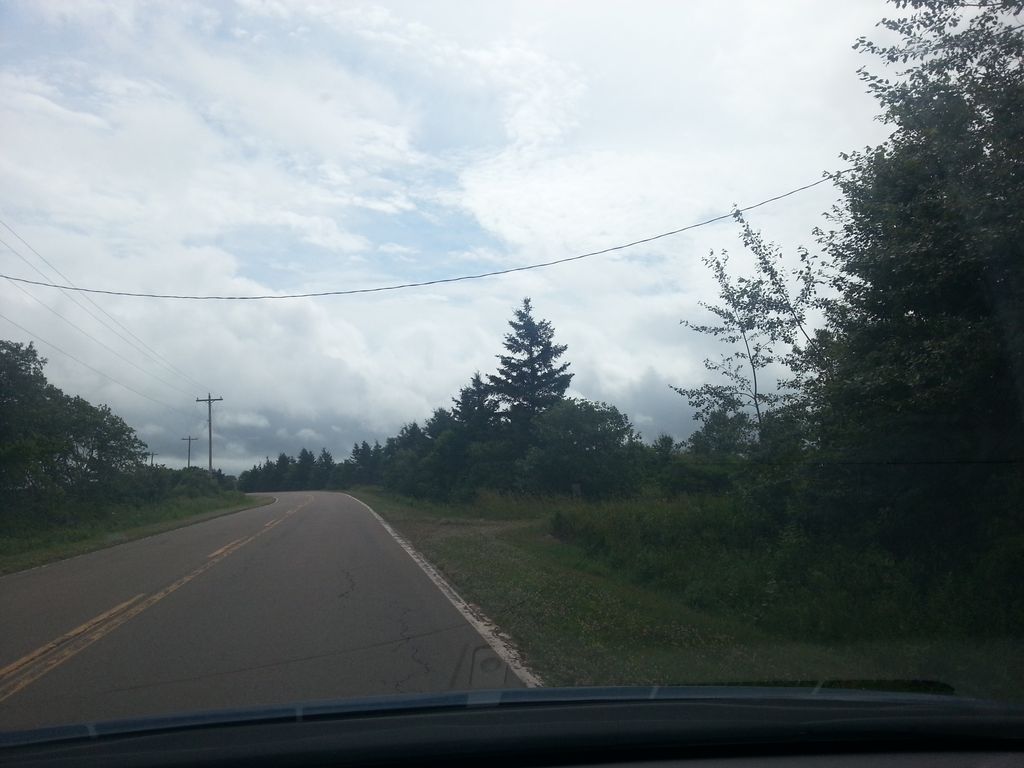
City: charlottetown